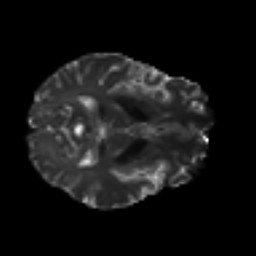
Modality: T2w
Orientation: axial
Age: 47
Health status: ill
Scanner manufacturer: philips
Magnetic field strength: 3 T
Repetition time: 9 s
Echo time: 0.127 s